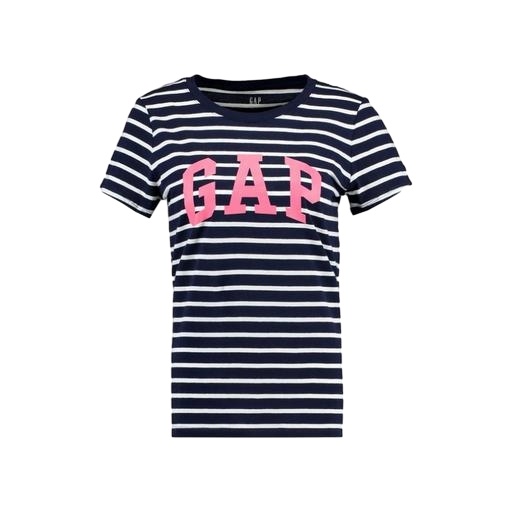
club stripe tee, multicolor dp curve navy tee, graphic tee, white background